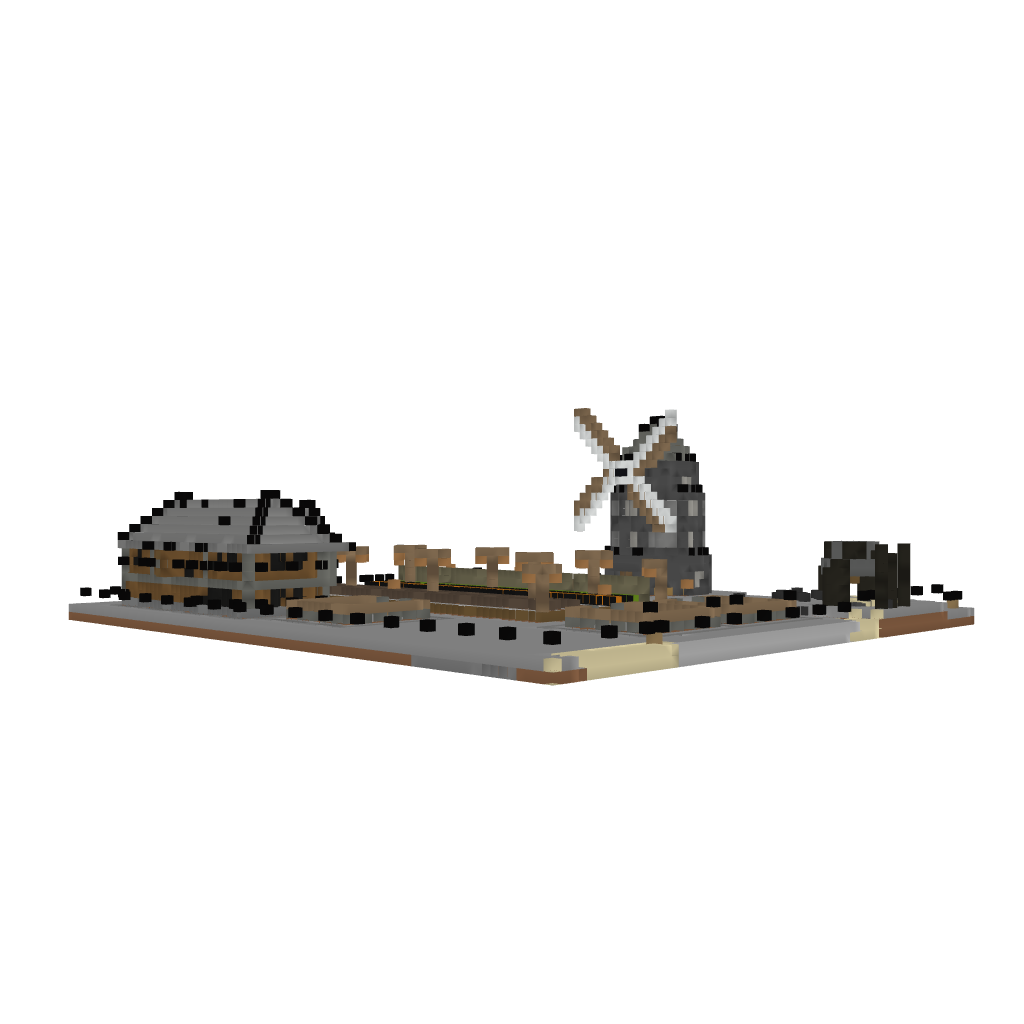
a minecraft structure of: NoreII´s Farm